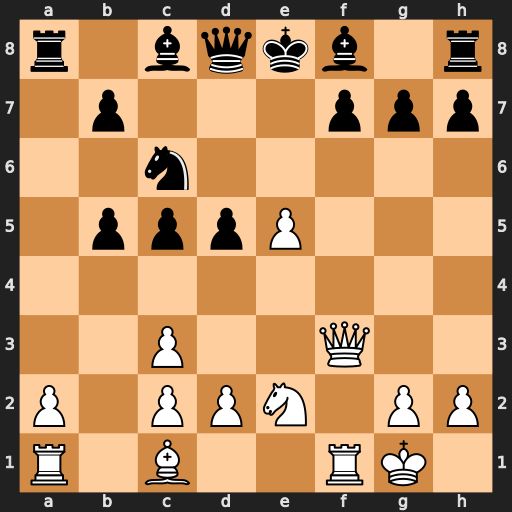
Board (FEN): r1bqkb1r/1p3ppp/2n5/1pppP3/8/2P2Q2/P1PPN1PP/R1B2RK1
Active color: w
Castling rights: kq
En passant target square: -
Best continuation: Qxf7#